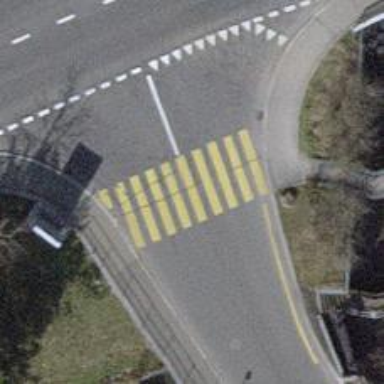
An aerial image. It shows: Zebra crossing on the road.